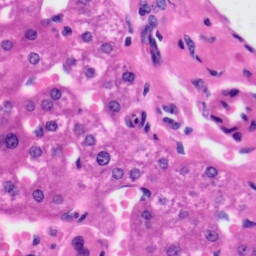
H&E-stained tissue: Liver